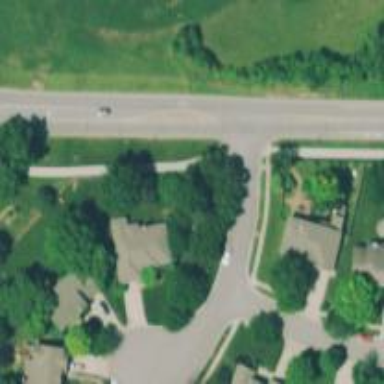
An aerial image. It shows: Unmarked road crossing.